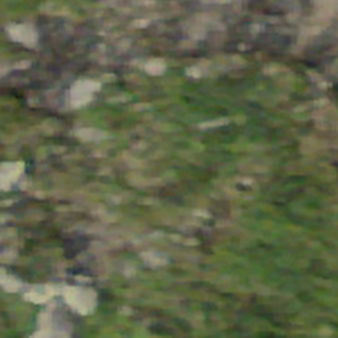
Label: other